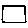
Label: square